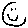
Label: smiley face